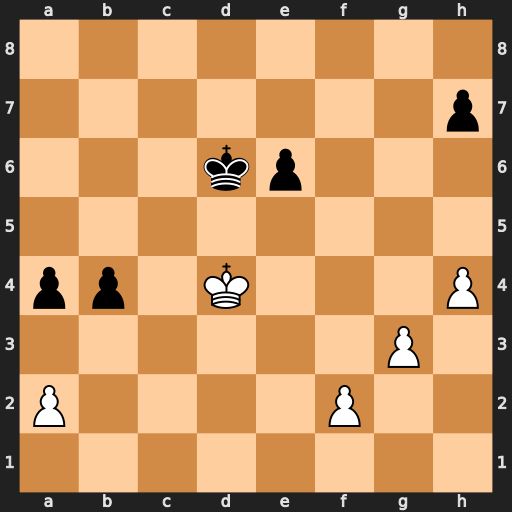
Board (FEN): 8/7p/3kp3/8/pp1K3P/6P1/P4P2/8
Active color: w
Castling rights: -
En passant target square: -
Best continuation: Kc4 b3 axb3 a3 Kc3